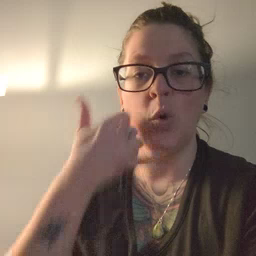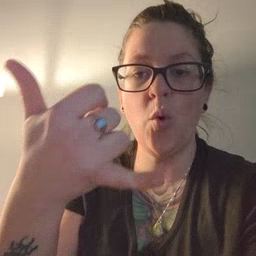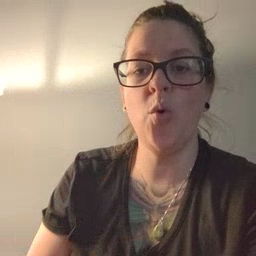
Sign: callonphone